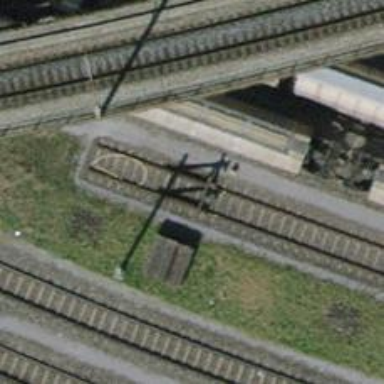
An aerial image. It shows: Single-track railway spur.